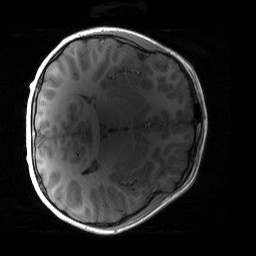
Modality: T1w
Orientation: axial
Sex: male
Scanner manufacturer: siemens
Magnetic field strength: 3 T
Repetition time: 1.9 s
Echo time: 0.00243 s